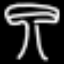
Label: mushroom